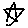
Label: star